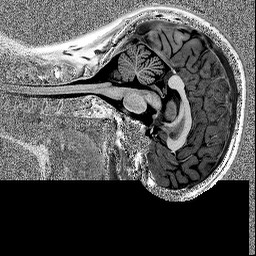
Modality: MP2RAGE
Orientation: sagittal
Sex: female